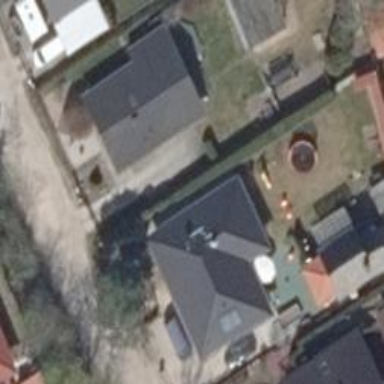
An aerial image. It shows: Gabled roof on residential building.